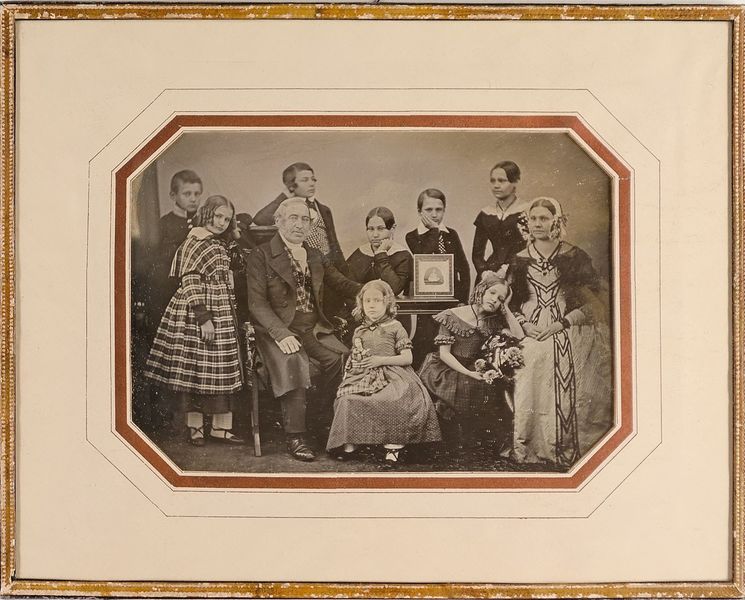
Titel: Die Familie des Kaufmanns Heinrich Fixsen (1790-1873) und seiner Frau Marie, geb. Bartels (1804-1876), um 1845
Künstler: Joseph Weninger
Standort: Hamburg
Institution: Museum für Kunst und Gewerbe Hamburg
Schlagwörter: mann, frau, gruppenportrait, portrait, figur, eltern, kind, person, kinder, foto, fotografie, photographie, photo, kinderbild, lichtbild, daguerreotypie, historische, kinderdarstellung, bildwerke, angewandte und bildende kunst, hessische systematik, porträt, persönlichkeit, porträtfotografie, porträtphotographie, gruppenporträt, familienporträt